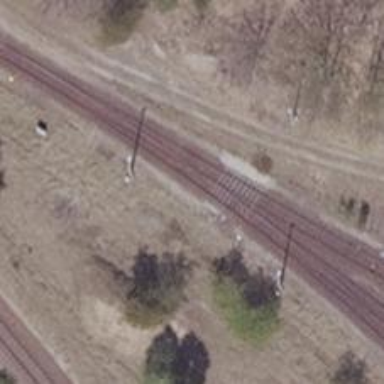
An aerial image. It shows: Railway switch.